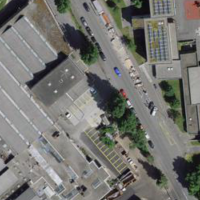
EUNIS habitat code: 54
Species observed at this site:
Certhia brachydactyla
Corvus corone
Larus michahellis
Cyanistes caeruleus
Parus major
Sturnus vulgaris
Erithacus rubecula
Phoenicurus ochruros
Columba livia
Passer domesticus
Columba palumbus
Sylvia atricapilla
Turdus merula